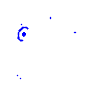
Particle: pion